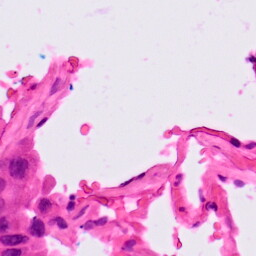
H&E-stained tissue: Lung